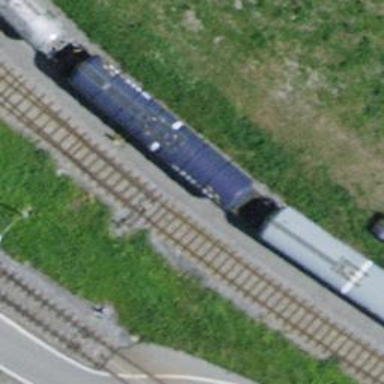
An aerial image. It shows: Railway switch.